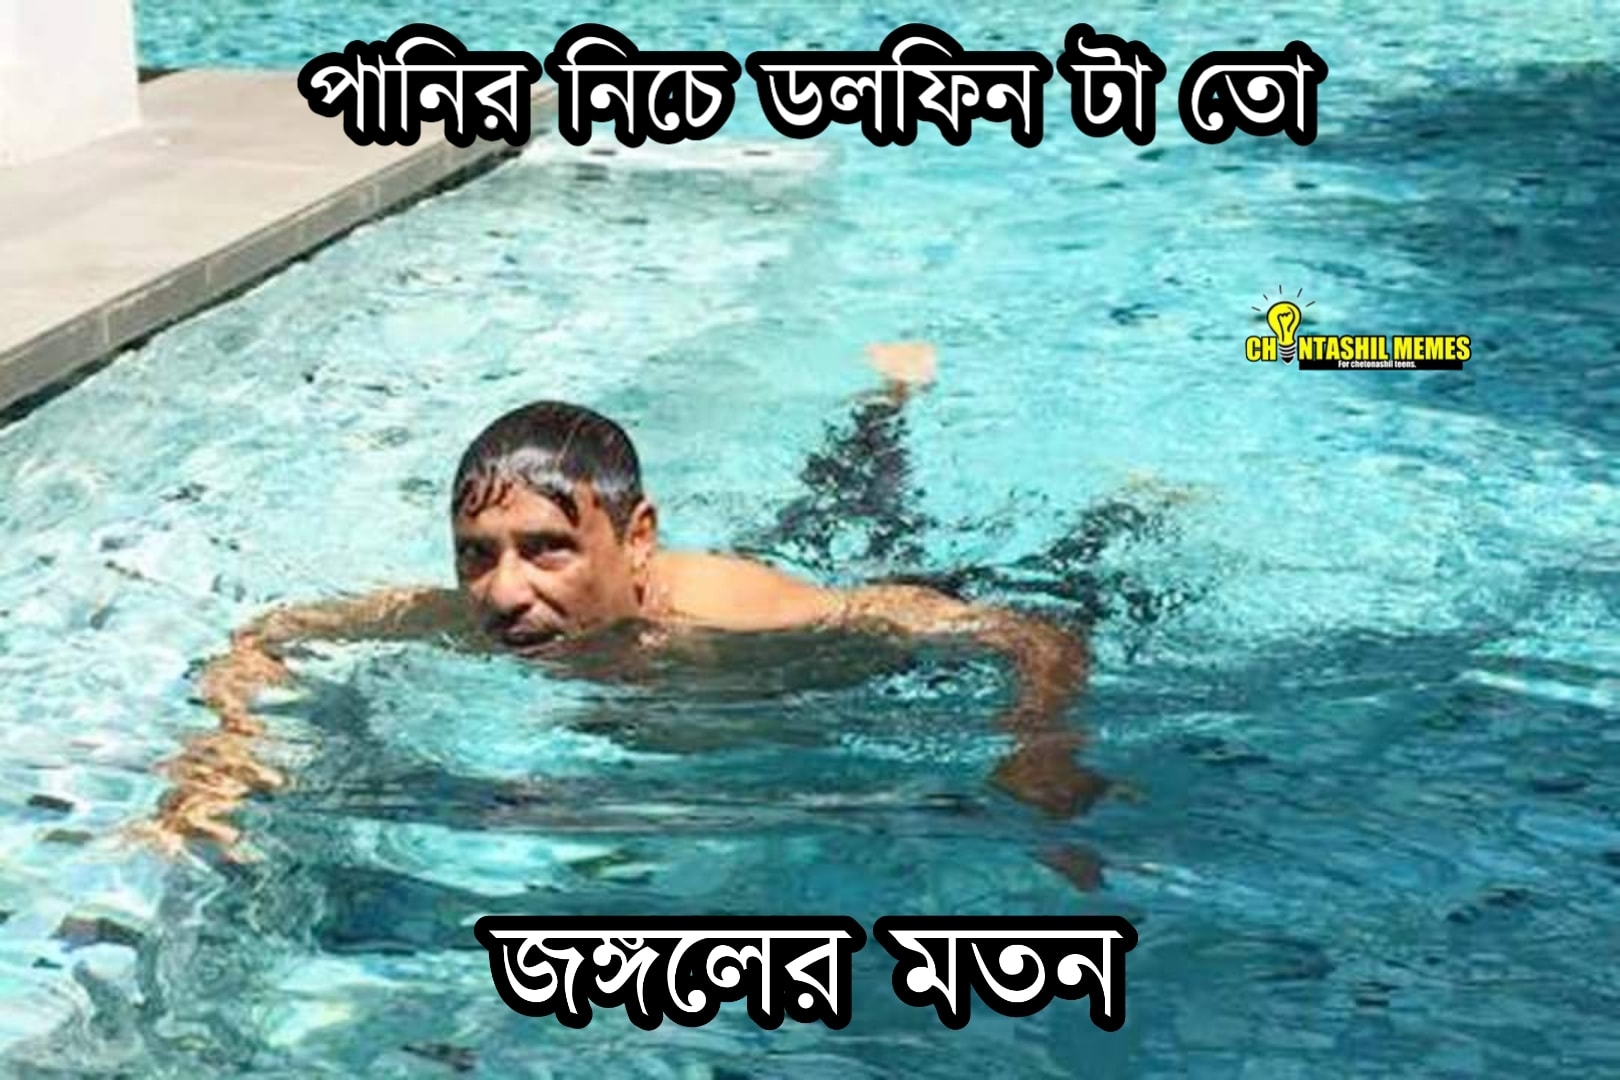
Caption: পানির নিচে ডলফিন টা তো   জঙ্গলের মতন
Label: non-hate